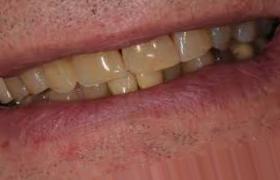
Condition: Tooth Discoloration